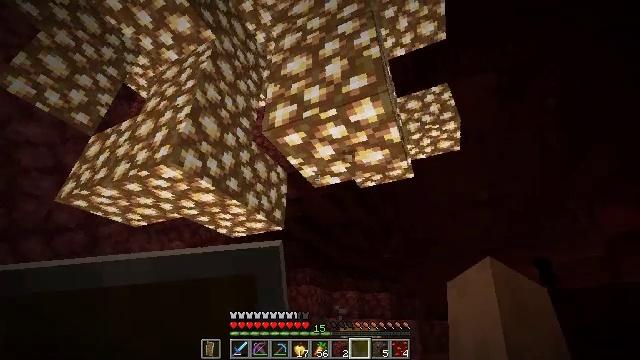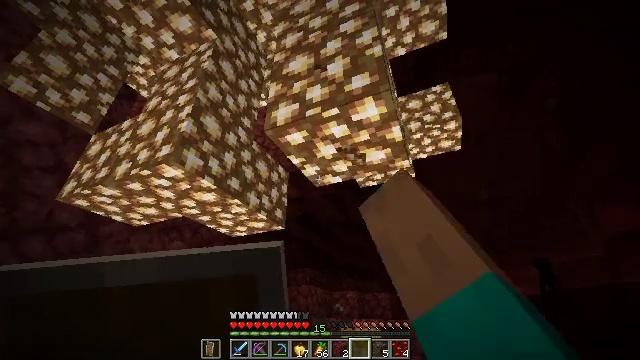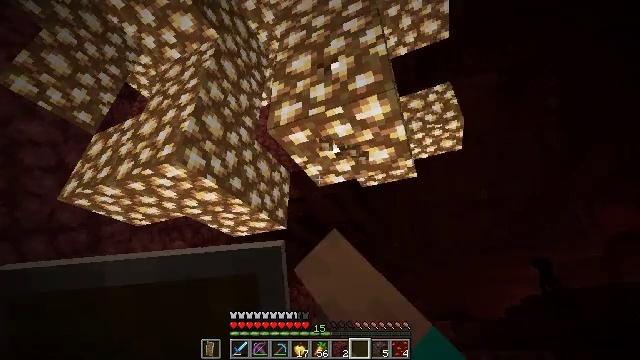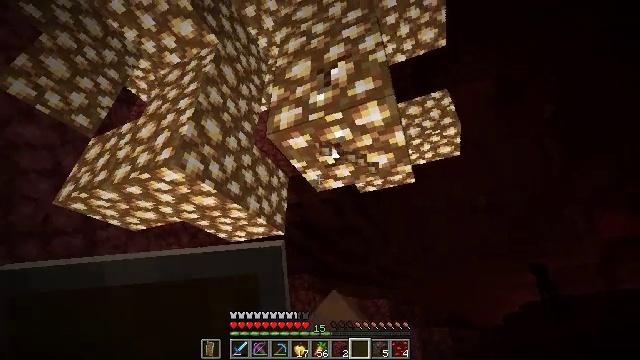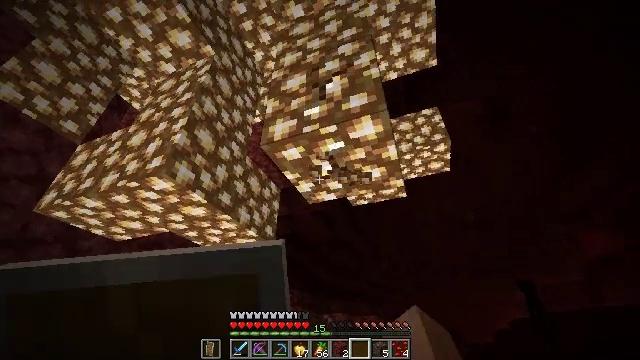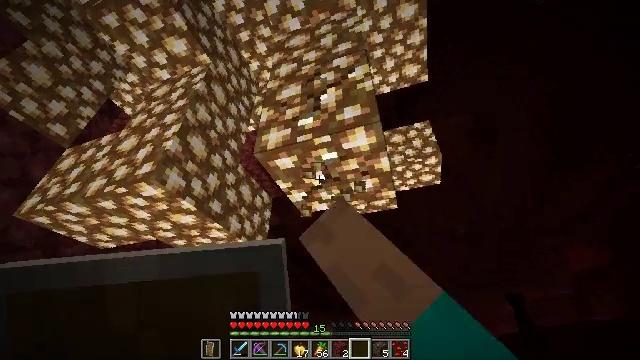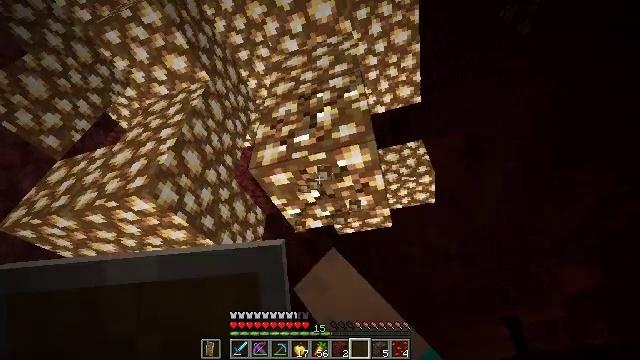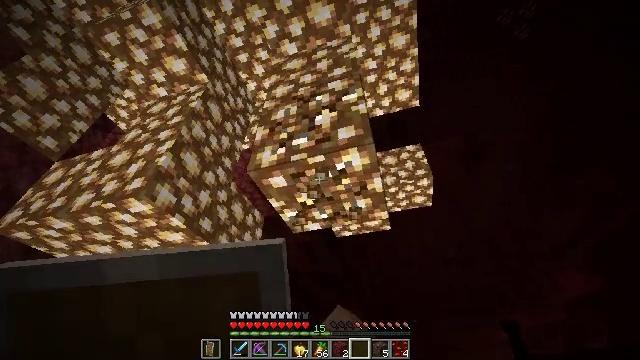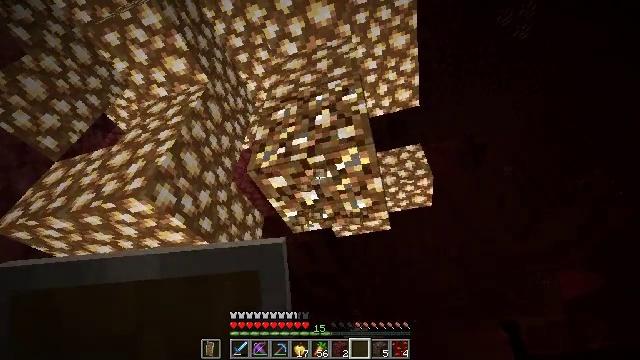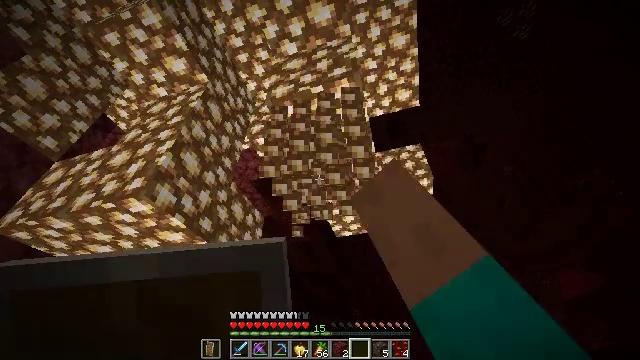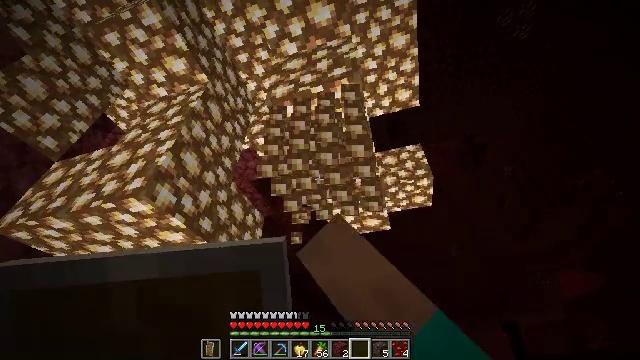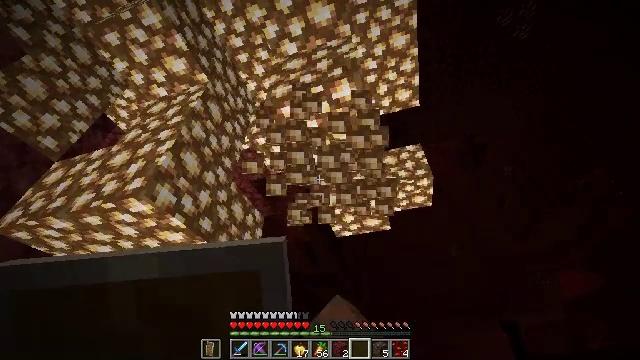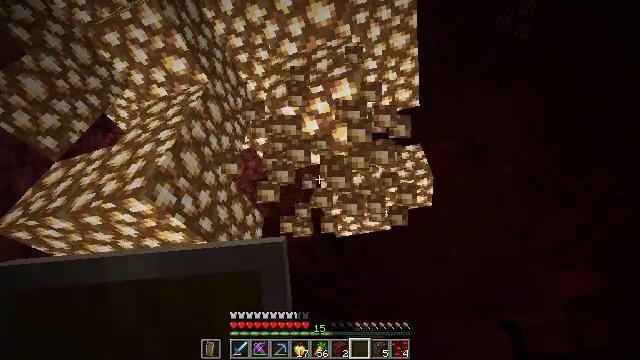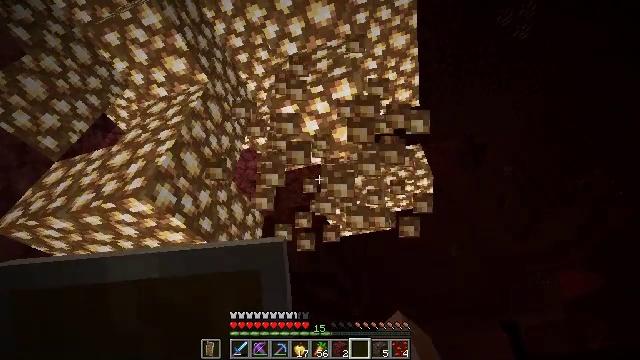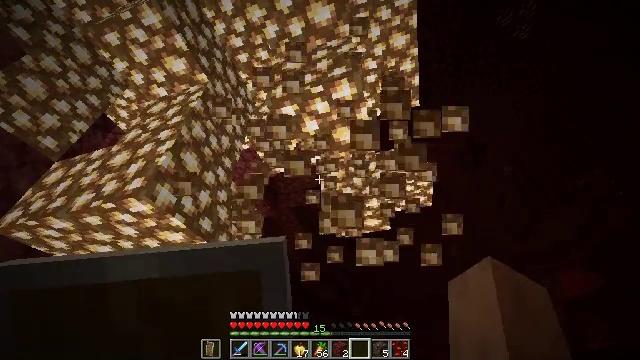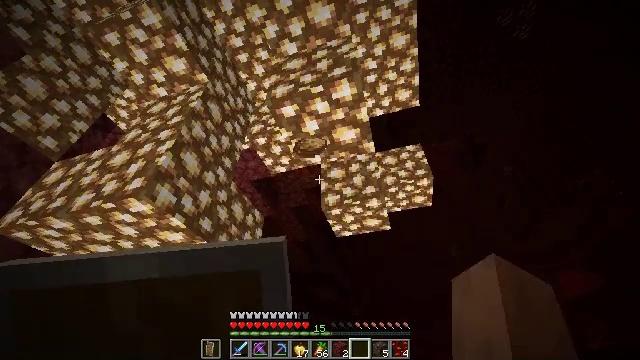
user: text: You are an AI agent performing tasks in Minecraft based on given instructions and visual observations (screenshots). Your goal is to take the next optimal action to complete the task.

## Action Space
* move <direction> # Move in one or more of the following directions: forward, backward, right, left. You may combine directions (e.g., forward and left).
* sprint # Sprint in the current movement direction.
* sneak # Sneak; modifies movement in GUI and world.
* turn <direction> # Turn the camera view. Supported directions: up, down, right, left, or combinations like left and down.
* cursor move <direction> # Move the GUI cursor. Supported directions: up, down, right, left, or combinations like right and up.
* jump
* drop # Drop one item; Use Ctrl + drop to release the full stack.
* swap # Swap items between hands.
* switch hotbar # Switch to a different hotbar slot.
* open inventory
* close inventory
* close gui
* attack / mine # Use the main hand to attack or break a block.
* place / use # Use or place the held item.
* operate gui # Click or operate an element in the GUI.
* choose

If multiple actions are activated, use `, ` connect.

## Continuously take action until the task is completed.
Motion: motion action
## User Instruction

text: Break the glowstone to gather its dust.
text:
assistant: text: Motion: attack / mine
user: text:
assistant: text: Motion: attack / mine
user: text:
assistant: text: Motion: turn up, attack / mine
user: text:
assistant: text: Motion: turn right and up, attack / mine
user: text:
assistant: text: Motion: turn right and up, attack / mine
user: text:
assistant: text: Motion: turn right and up, attack / mine
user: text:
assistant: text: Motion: attack / mine
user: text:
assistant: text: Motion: attack / mine
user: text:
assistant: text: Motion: attack / mine
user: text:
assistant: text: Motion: attack / mine
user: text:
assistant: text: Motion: attack / mine
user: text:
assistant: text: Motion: attack / mine
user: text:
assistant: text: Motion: attack / mine
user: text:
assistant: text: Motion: attack / mine
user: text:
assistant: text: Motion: attack / mine
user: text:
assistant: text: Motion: turn left and up, attack / mine
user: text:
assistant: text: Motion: turn up, attack / mine
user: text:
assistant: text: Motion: attack / mine
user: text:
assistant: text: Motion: attack / mine
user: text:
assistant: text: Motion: attack / mine
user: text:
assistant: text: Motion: attack / mine
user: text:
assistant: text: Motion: attack / mine
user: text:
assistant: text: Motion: attack / mine
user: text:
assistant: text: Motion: attack / mine
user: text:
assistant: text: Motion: attack / mine
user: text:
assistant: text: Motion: attack / mine
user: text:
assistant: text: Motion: attack / mine
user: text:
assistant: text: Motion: attack / mine
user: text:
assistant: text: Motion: attack / mine
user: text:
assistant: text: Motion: attack / mine